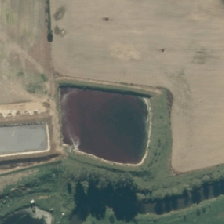
Land cover: lake_pond